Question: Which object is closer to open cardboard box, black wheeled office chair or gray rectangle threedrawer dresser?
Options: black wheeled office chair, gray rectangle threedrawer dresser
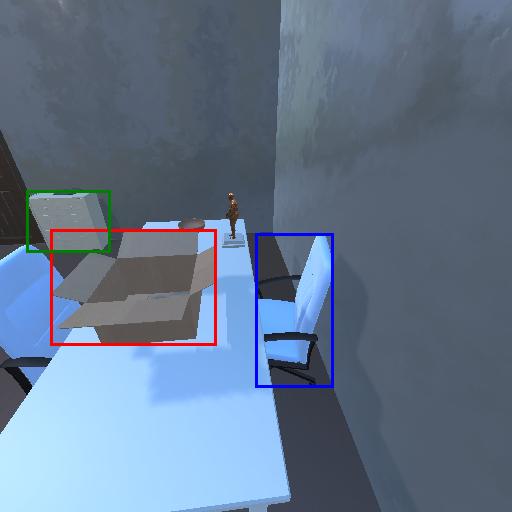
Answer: black wheeled office chair